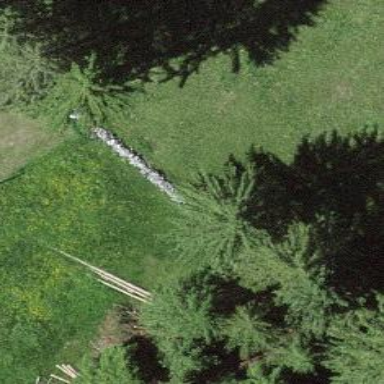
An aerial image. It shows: Wall barrier.